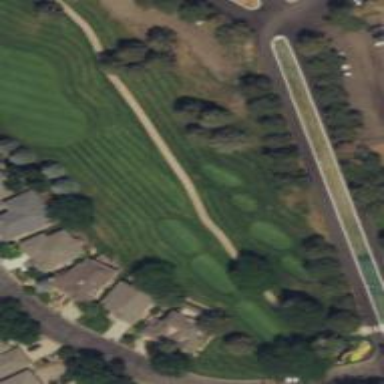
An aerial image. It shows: Path designated as golf cart path. It is specifically intended for golf carts.